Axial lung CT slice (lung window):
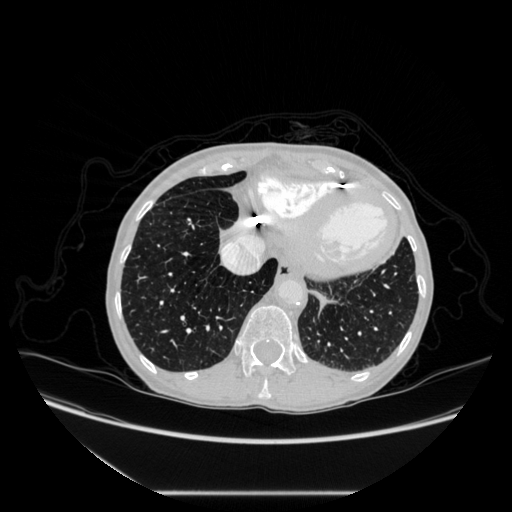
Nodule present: no